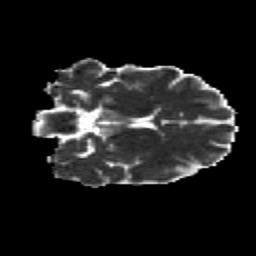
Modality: MD
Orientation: coronal
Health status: healthy
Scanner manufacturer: siemens
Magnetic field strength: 3 T
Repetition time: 12 s
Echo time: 0.092 s